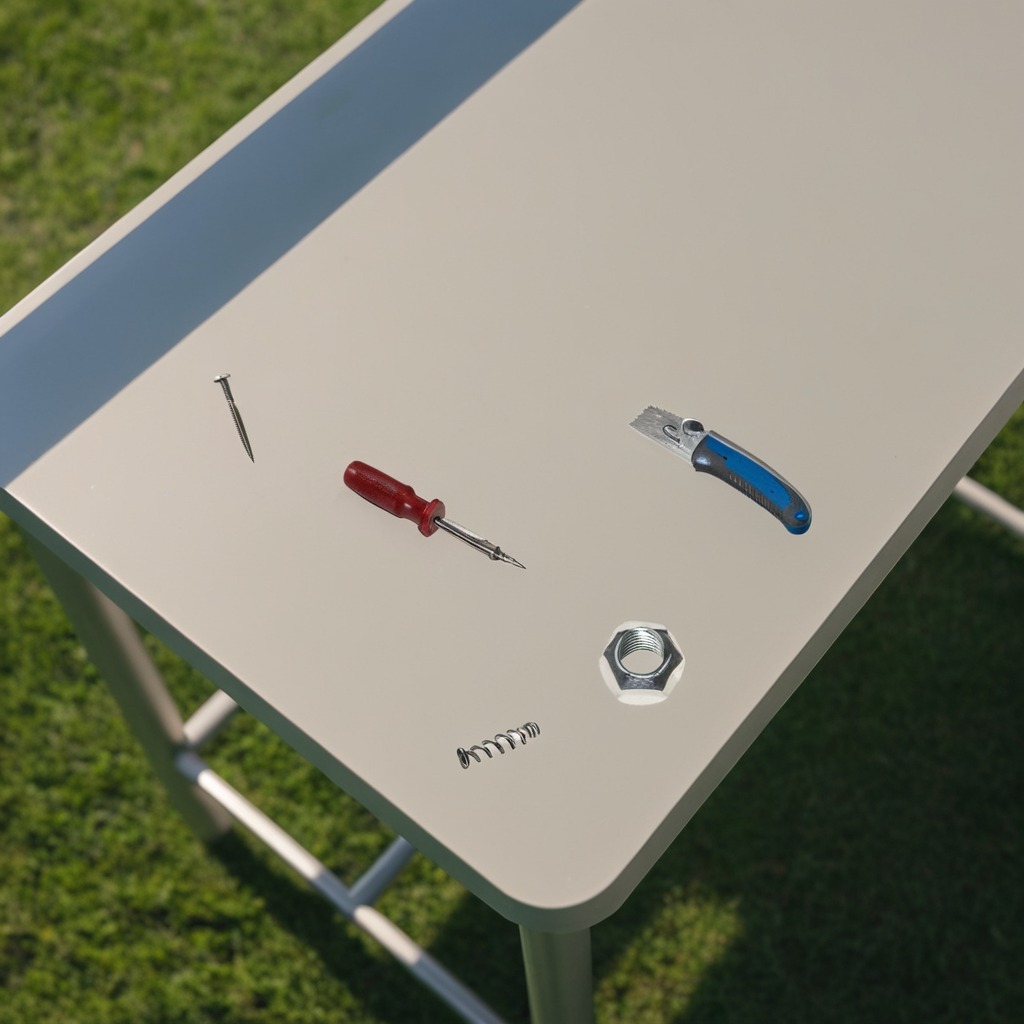
A utility knife, an iron nail, a coiled metal spring, a screwdriver, and a metal nut are lying on a clean utility table in a temporary outdoor tool station.